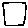
Label: square